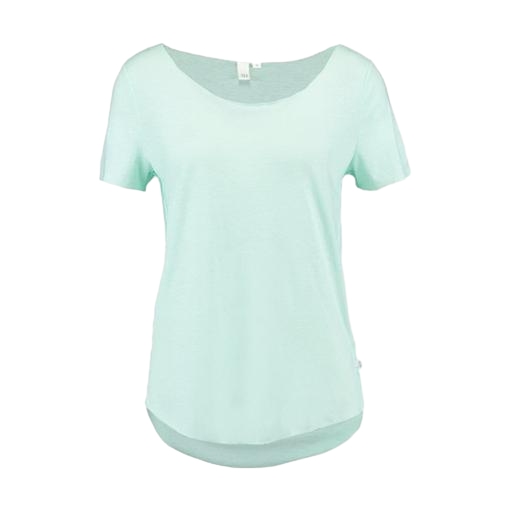
green scoop-neck tee, green scoop neck t-shirt, blue scoop-neck raglan t-shirt only macy, white background